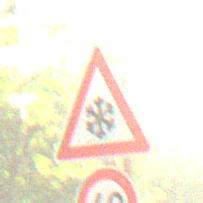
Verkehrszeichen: SchneeOderEisglaette
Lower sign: Geschwindigkeit40
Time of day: SunriseSunset
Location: Outdoor (Suburban)
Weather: Clear
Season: NotSpecified
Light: Natural